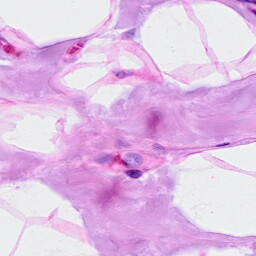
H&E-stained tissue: Breast